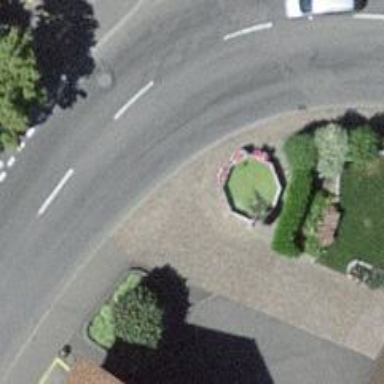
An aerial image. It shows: Beautiful fountain.